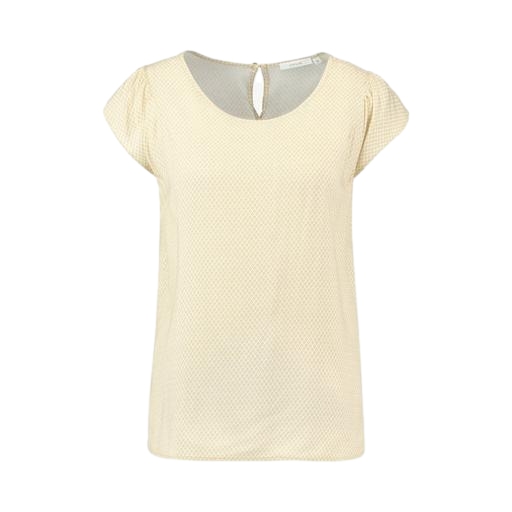
short-sleeve top only macy, short-sleeved blouse, short-sleeve blouse, white background